Question: When starting IISExpress from the command line, I can't read the (debugging) console output it generates.
See the attached screenshot: <URL>.
System info:
- - - 'start "t1" "%ProgramFiles(x86)%\IIS Express\iisexpress.exe" /config:appApplicationHost.config /trace:w'- 'HKEY_CURRENT_USER\Software\Microsoft\Command Processor\DefaultColor'- 'Console.BackgroundColor''Console.ForegroundColor''{ BackgroundColor = DarkBlue, ForegroundColor = White }'
What could be causing this and what needs to be done to fix it?

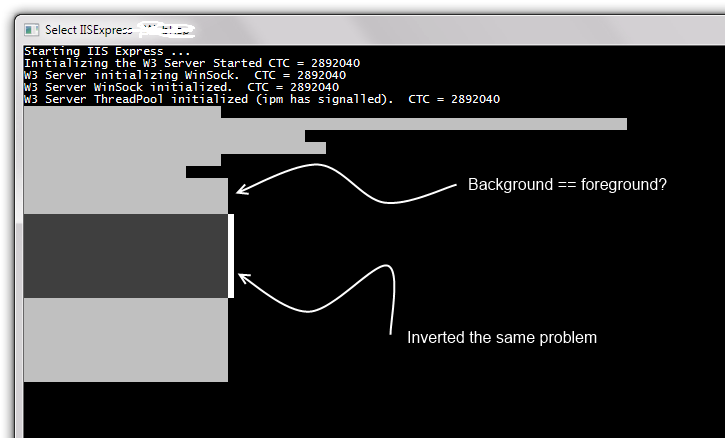
Answer: Finally got it working using the following <URL> colors.
- - - -